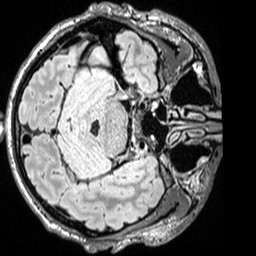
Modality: FLAIR
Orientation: axial
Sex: male